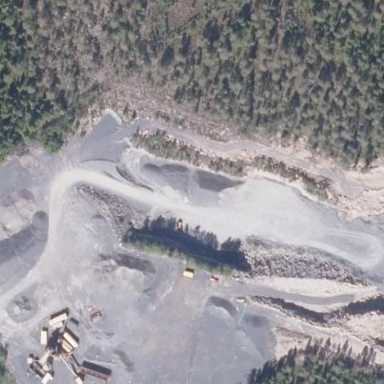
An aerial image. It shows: Quarry area.